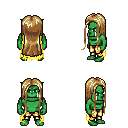
a pixel art fantasy rpg character, male body template, orc, green skin, yellow tattered cape, gold greaves, blonde extra-long hairstyle, four views (front, back, left, right), 2x2 character sprite sheet, small pixel art, hard edges, no anti-aliasing